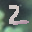
Label: 2